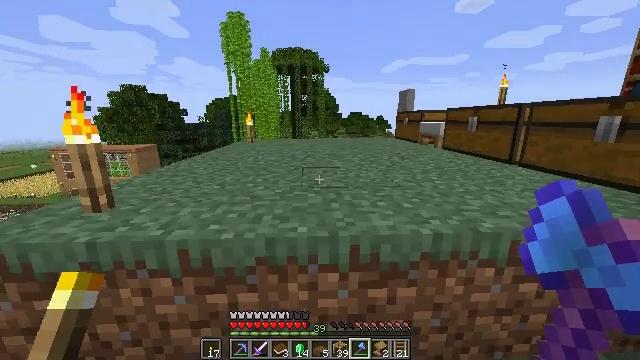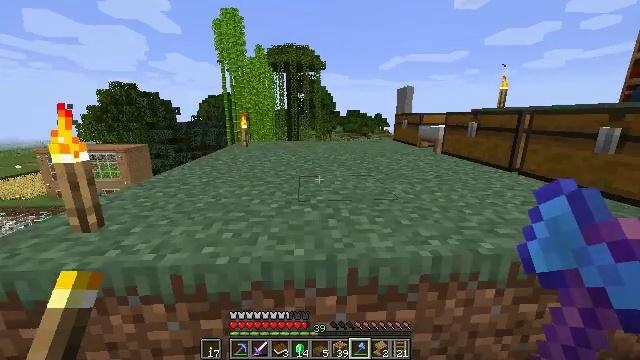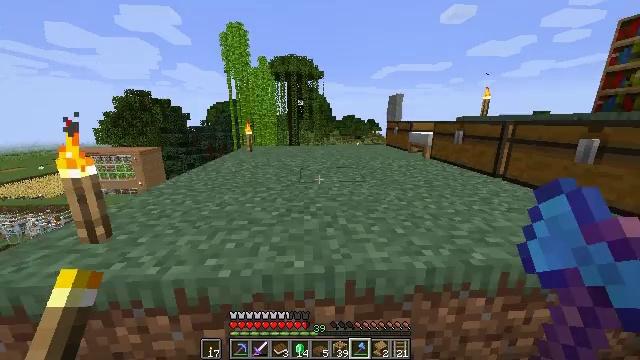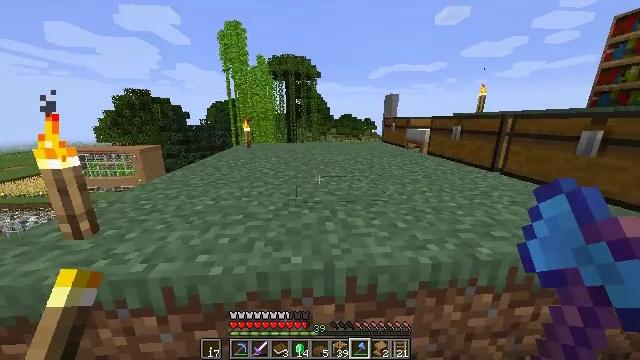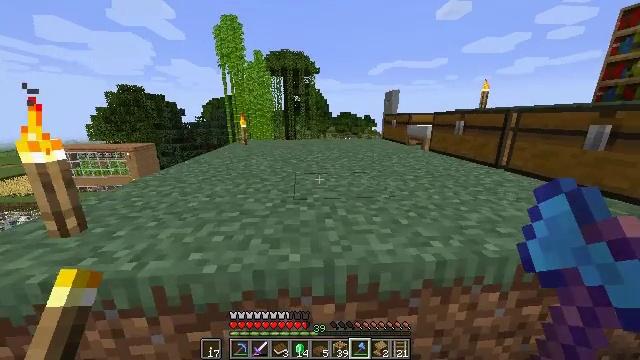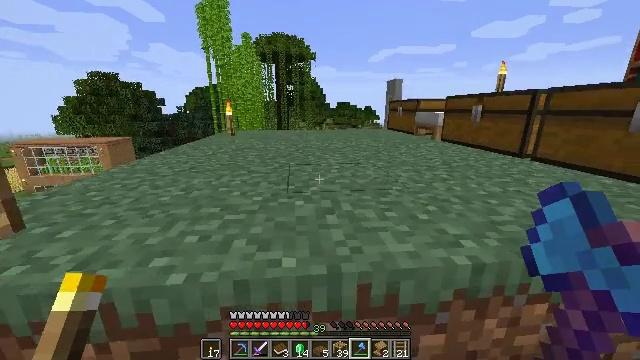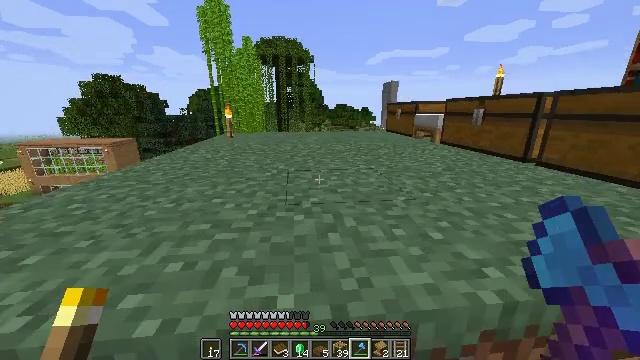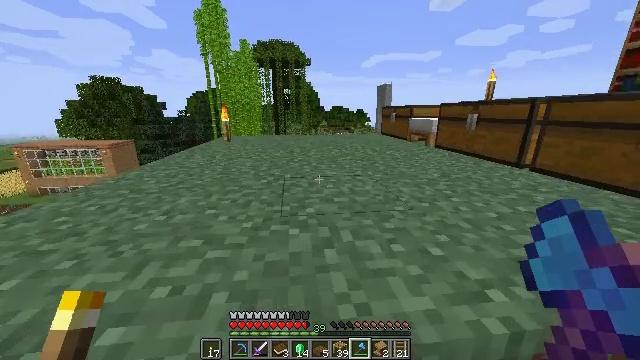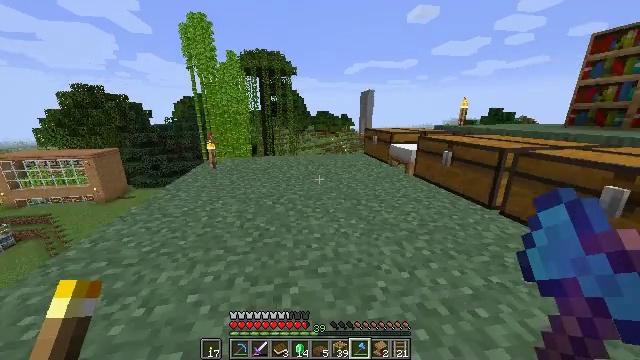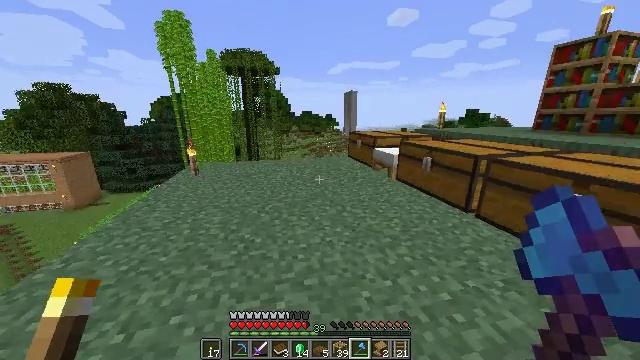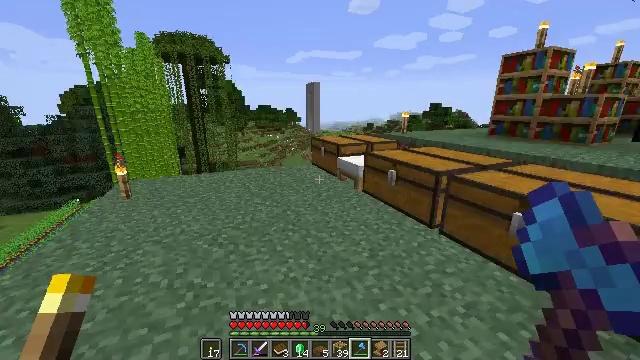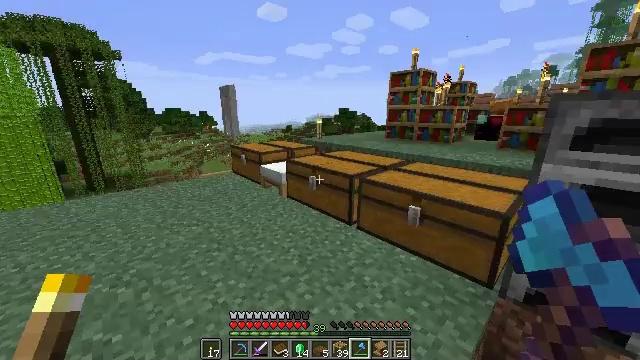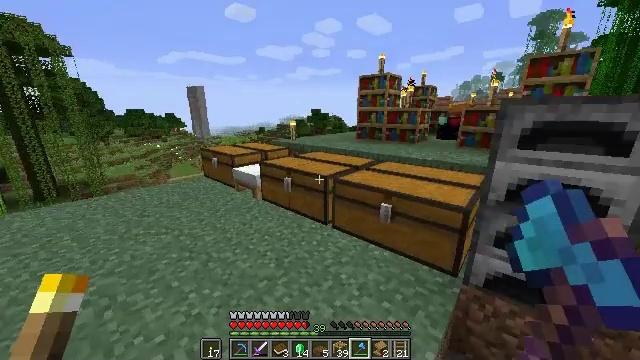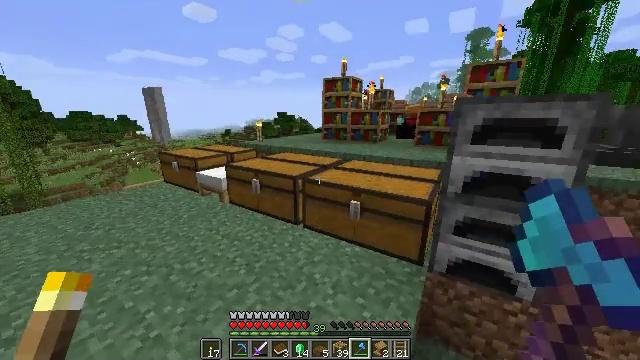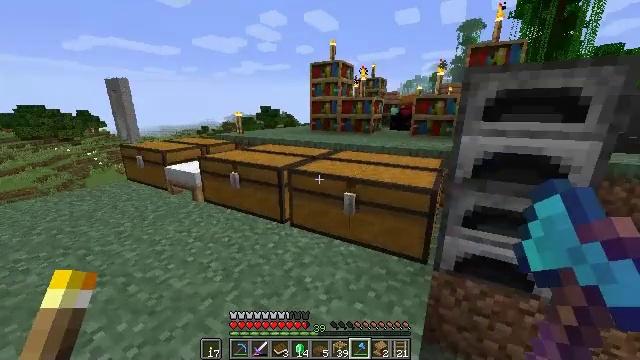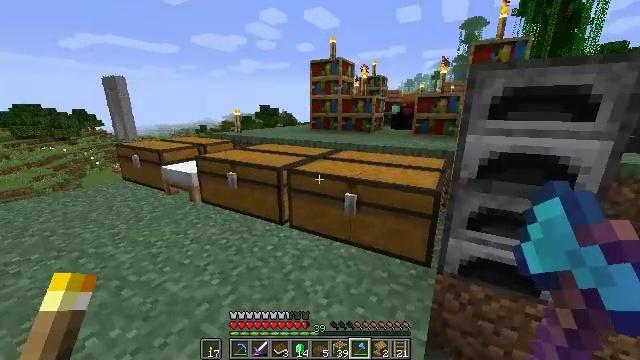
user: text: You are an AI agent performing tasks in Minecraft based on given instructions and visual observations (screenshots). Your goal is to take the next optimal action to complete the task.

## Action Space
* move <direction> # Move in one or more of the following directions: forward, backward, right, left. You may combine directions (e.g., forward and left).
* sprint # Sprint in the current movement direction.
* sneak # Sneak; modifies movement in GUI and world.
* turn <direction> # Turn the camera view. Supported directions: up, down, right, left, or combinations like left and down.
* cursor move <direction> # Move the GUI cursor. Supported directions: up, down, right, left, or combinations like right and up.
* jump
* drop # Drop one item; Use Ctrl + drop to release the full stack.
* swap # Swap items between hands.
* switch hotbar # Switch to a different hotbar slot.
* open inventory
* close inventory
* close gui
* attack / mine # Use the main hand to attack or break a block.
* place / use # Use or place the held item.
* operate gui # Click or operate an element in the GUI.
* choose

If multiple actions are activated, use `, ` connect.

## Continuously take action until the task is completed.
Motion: motion action
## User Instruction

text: Break the spruce slab from a structure.
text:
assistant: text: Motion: move forward, jump
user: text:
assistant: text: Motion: move forward, jump
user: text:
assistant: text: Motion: move forward, jump
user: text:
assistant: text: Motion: move forward, jump
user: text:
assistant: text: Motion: move forward, sprint, jump
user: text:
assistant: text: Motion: move forward, sprint, jump
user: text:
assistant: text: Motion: move forward, sprint, jump
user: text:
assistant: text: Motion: move forward, sprint, turn right, jump
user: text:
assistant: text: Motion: move forward, turn right, jump
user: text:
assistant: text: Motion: move forward, turn right, jump
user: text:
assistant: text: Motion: move forward, turn right, jump
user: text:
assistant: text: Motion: move forward, turn right, jump
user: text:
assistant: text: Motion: move forward, turn right, jump
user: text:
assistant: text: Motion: move forward, turn right, jump
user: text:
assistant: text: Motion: move forward, jump
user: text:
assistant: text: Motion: move forward, sprint, jump
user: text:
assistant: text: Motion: move forward, sprint, jump
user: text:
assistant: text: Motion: move forward, sprint, jump
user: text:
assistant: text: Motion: move forward, sprint, jump
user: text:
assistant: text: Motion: move forward, jump
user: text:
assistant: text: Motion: move forward, jump
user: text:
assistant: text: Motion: move forward, turn right, jump
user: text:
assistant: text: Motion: move forward, turn right, jump
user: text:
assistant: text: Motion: move forward, turn right, jump
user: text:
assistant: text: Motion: move forward, turn right, jump
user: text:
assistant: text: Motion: move forward, sprint, jump
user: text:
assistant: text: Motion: move forward, sprint, turn right, jump
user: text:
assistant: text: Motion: move forward, sprint, turn right and down, jump
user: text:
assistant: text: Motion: move forward, turn right, jump
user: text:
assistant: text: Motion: move forward, turn right, jump